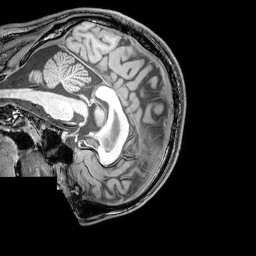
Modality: T1w
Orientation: sagittal
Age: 26
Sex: male
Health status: healthy
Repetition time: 0.081 s
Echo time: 0.037 s